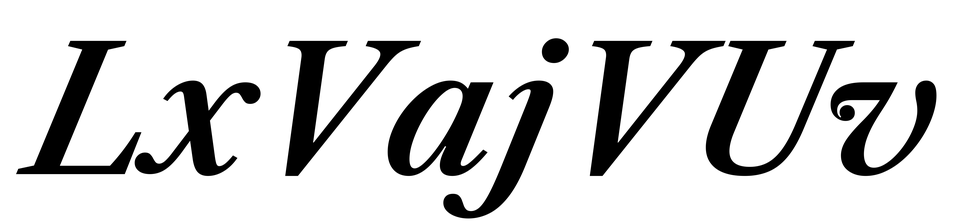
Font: LibreCaslonText-Italic_SemiBold_Italic